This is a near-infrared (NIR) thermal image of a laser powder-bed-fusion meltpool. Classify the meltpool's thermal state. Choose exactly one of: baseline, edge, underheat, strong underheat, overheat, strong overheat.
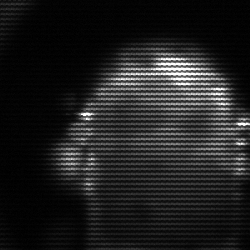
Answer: baseline